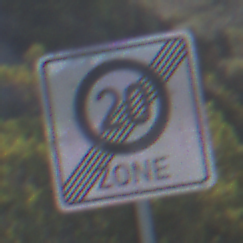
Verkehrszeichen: EndeZone20
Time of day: MorningAfternoon
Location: Outdoor (Nature)
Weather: Clear
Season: NotSpecified
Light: Natural